Field crop: maize
Growth stage: 2
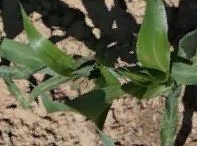
Species: maize